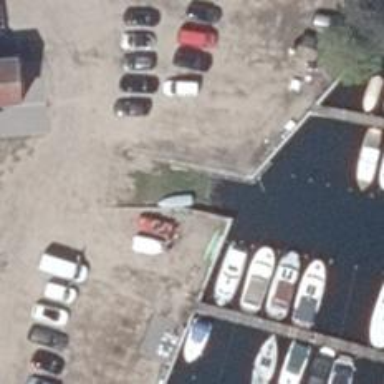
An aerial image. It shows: Slipway on leisure land.